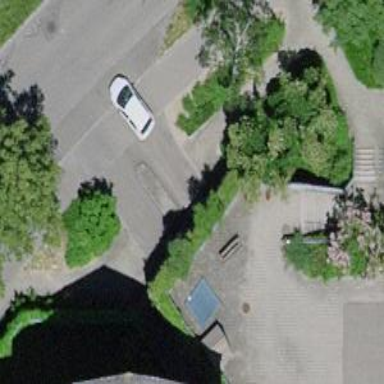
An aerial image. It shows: Parking entrance.